Question: I am trying to find a shortest path between a source and a target using Floyd-Warshall's algorithm by computing the shortest paths between all pairs.
I need to find the shortest not just the distance. This is what I'm trying to do:
I store the first vertex on the shortest path from i to j. Whenever the shortest path from i to j is updated and it now goes through k, I set the first vertex on the shortest path from i to j to that on the shortest path from i to k.
'''
/*first[i][j] is the first vertex after i on the shortest path from i to j.
first[i][j] is initially j if there is an edge from i to j and the dist[i][j] is the weight of the edge. Otherwise f[i][j] is -1 and the cost is infinity.
*/
for(k = 0; k < N; ++k){
for(i = 0; i < N; ++i){
for(j = 0; j < N; ++j){
if(dist[i][j] >= dist[i][k]+dist[k][j]){
dist[i][j] = dist[i][k]+dist[k][j];
//When the distance is updated, update first[i][j]
first[i][j] = first[i][k];
}
}
}
}
'''
The problem with this algorithm is that when I run this algorithm on the following graph, the path found by this algorithm is an infinite cycle.

Here is the 'first' matrix computed by the algorithm:
'''
4 4 4 4 4 4
2 2 2 2 2 2
5 5 5 5 5 5
1 1 1 1 1 1
0 0 0 0 0 0
2 2 2 2 2 2
'''
The first vertex on the shortest path from 0 to any other vertex, according to the algorithm is 4, but the first vertex on the shortest path from 4 to any other vertex is 0.
- -
I have read the <URL> article and also some questions on SO but they weren't of much help.
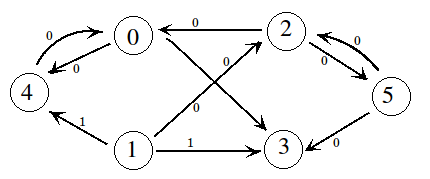
Answer: Your 'dist' matrix already seems to be calculated correctly, but your 'first' matrix additions seem to have a problem with zero-cost edges.
See this slightly modified python version of your code, which uses '0.01' as cost for all self-edges and other 0-cost edges.
<URL>
That code outputs the (hopefully) correct 'dist' and 'first' matrices
'''
[0.01, inf, inf, 0.01, 0.01, inf]
[0.02, 0.01, 0.01, 0.01, 0.03, 0.02]
[0.01, inf, 0.01, 0.02, 0.02, 0.01]
[ inf, inf, inf, 0.01, inf, inf]
[0.01, inf, inf, 0.02, 0.01, inf]
[0.02, inf, 0.01, 0.01, 0.03, 0.01]
'''
and
'''
[ 0, None, None, 3, 4, None]
[ 2, 1, 2, 3, 2, 2]
[ 0, None, 2, 5, 0, 5]
[None, None, None, 3, None, None]
[ 0, None, None, 0, 4, None]
[ 2, None, 2, 3, 2, 5]
'''